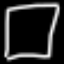
Label: square